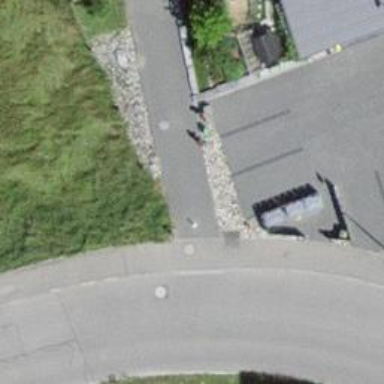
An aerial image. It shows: Bollard barrier.